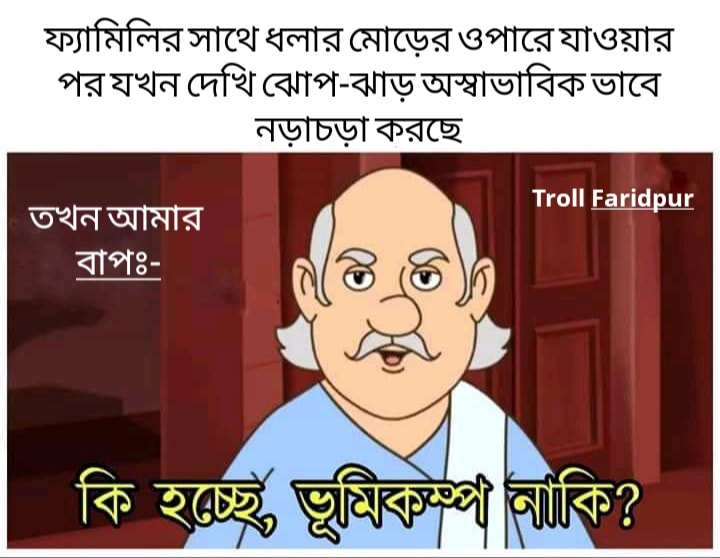
Caption: ফ্যামিলির সাথে ধলার মোড়ের ওপারে যাওয়ার পর যখন দেখি ঝোপ - ঝাড় অস্বাভাবিক ভাবে  নড়াচড়া করছে     তখন আমার বাপঃ    কি হচ্ছে , ভুমিকম্প নাকি ?
Label: non-hate